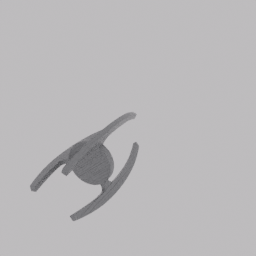
Label: furniture